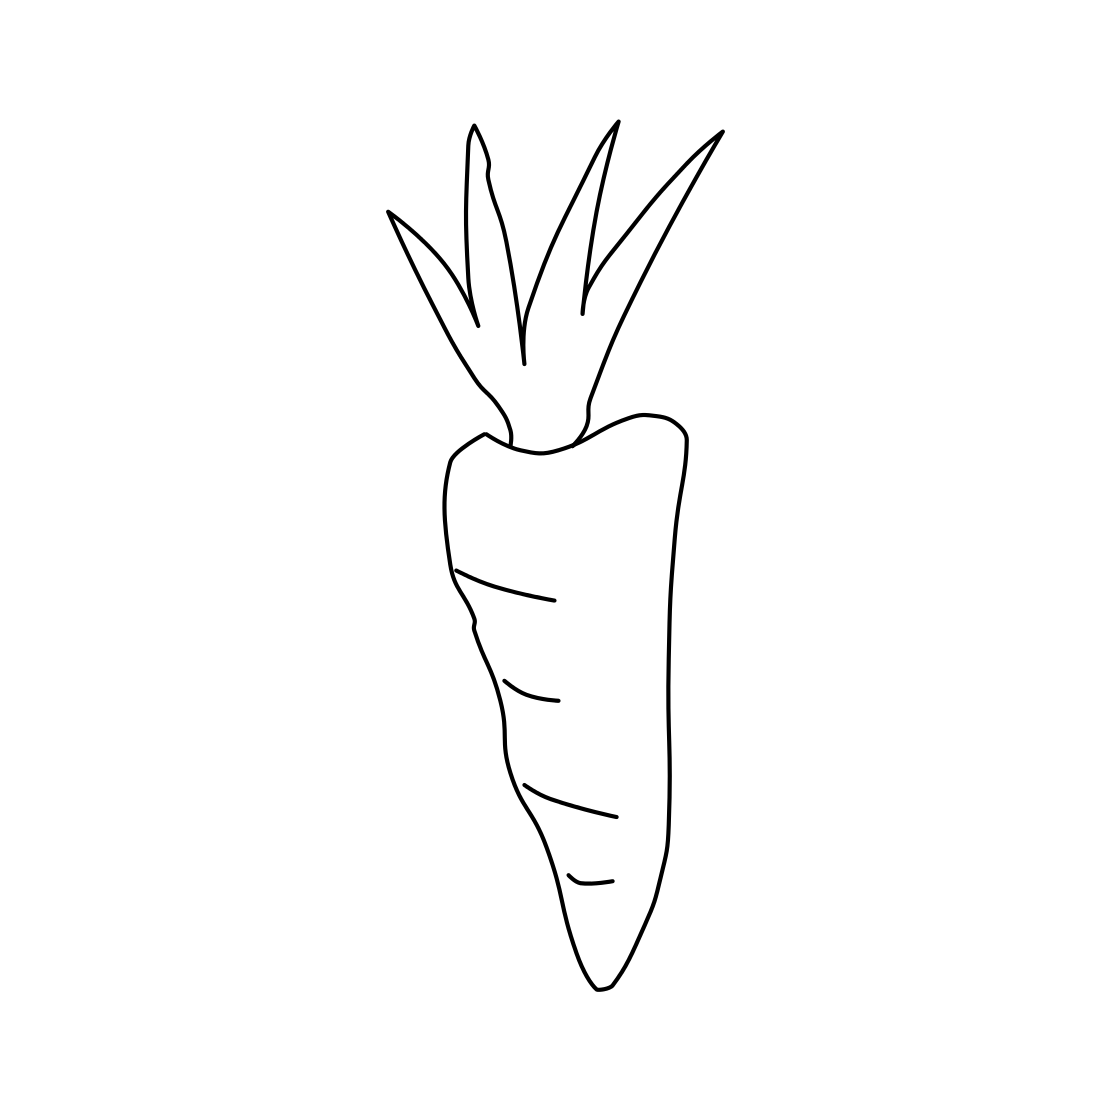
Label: carrot